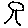
Label: tree